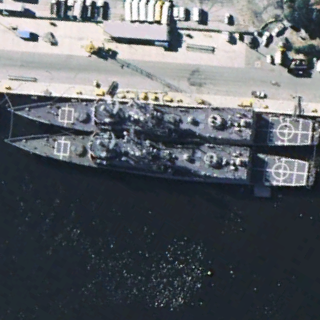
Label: cruiser